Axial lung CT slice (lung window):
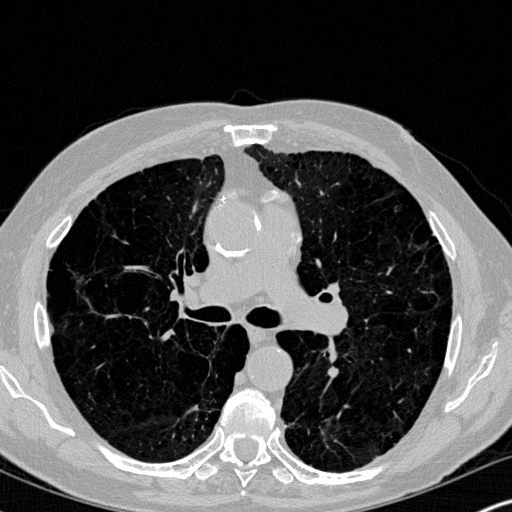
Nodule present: no